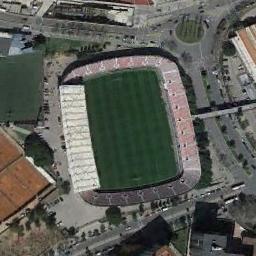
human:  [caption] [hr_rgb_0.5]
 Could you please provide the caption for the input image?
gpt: The stadium's roof has wavy white signs .

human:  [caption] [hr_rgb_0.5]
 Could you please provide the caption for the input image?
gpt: The stadium is next to some buildings and roads .

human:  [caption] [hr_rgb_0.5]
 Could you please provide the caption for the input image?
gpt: There are some buildings around the stadium .

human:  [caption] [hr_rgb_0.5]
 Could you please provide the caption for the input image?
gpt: The square gymnasium is surrounded by some vegetation, With parking lots and buildings next to it .

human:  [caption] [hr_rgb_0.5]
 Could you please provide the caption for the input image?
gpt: There are many cars on the road near the stadium .